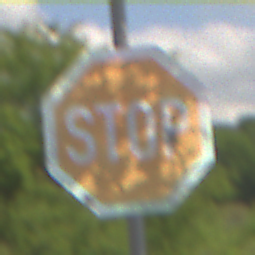
Verkehrszeichen: Stop
Umgebung: Outdoor, RoadRail
Tageszeit: Midday
Wetter: PartlyCloudy
Licht: Natural
Jahreszeit: NotSpecified
Kontrast: HighContrast